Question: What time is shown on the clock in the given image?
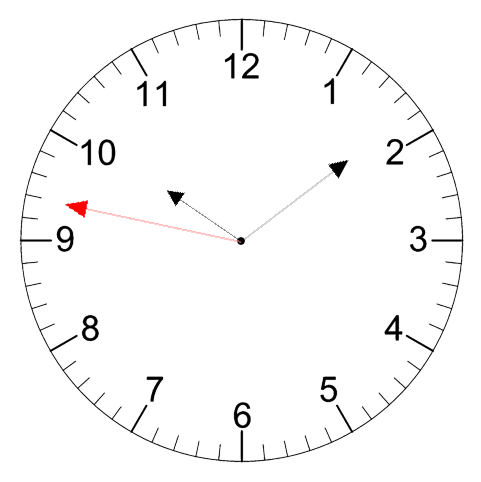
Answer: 10:08:47